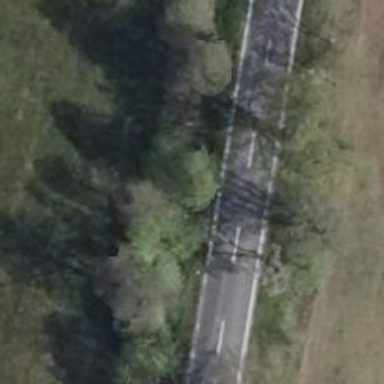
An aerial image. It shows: Row of deciduous broadleaved trees.